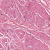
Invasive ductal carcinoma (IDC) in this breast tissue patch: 0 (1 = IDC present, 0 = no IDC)